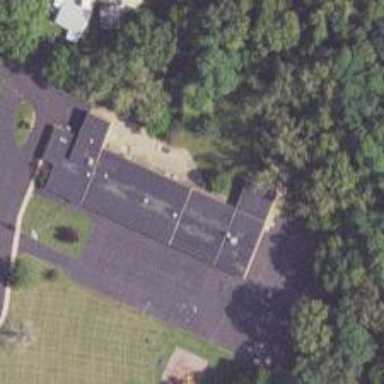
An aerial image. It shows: School building.